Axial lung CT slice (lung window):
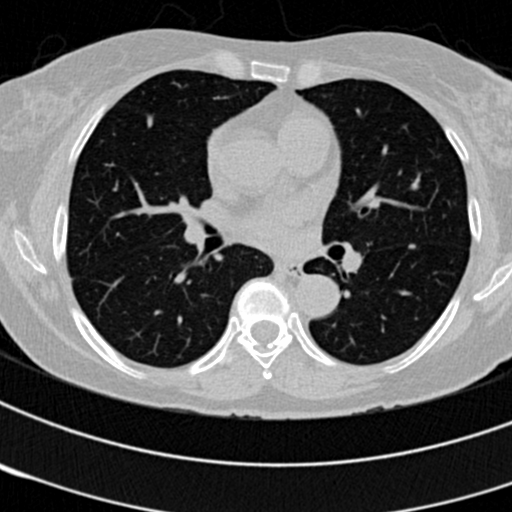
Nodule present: no